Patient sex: M
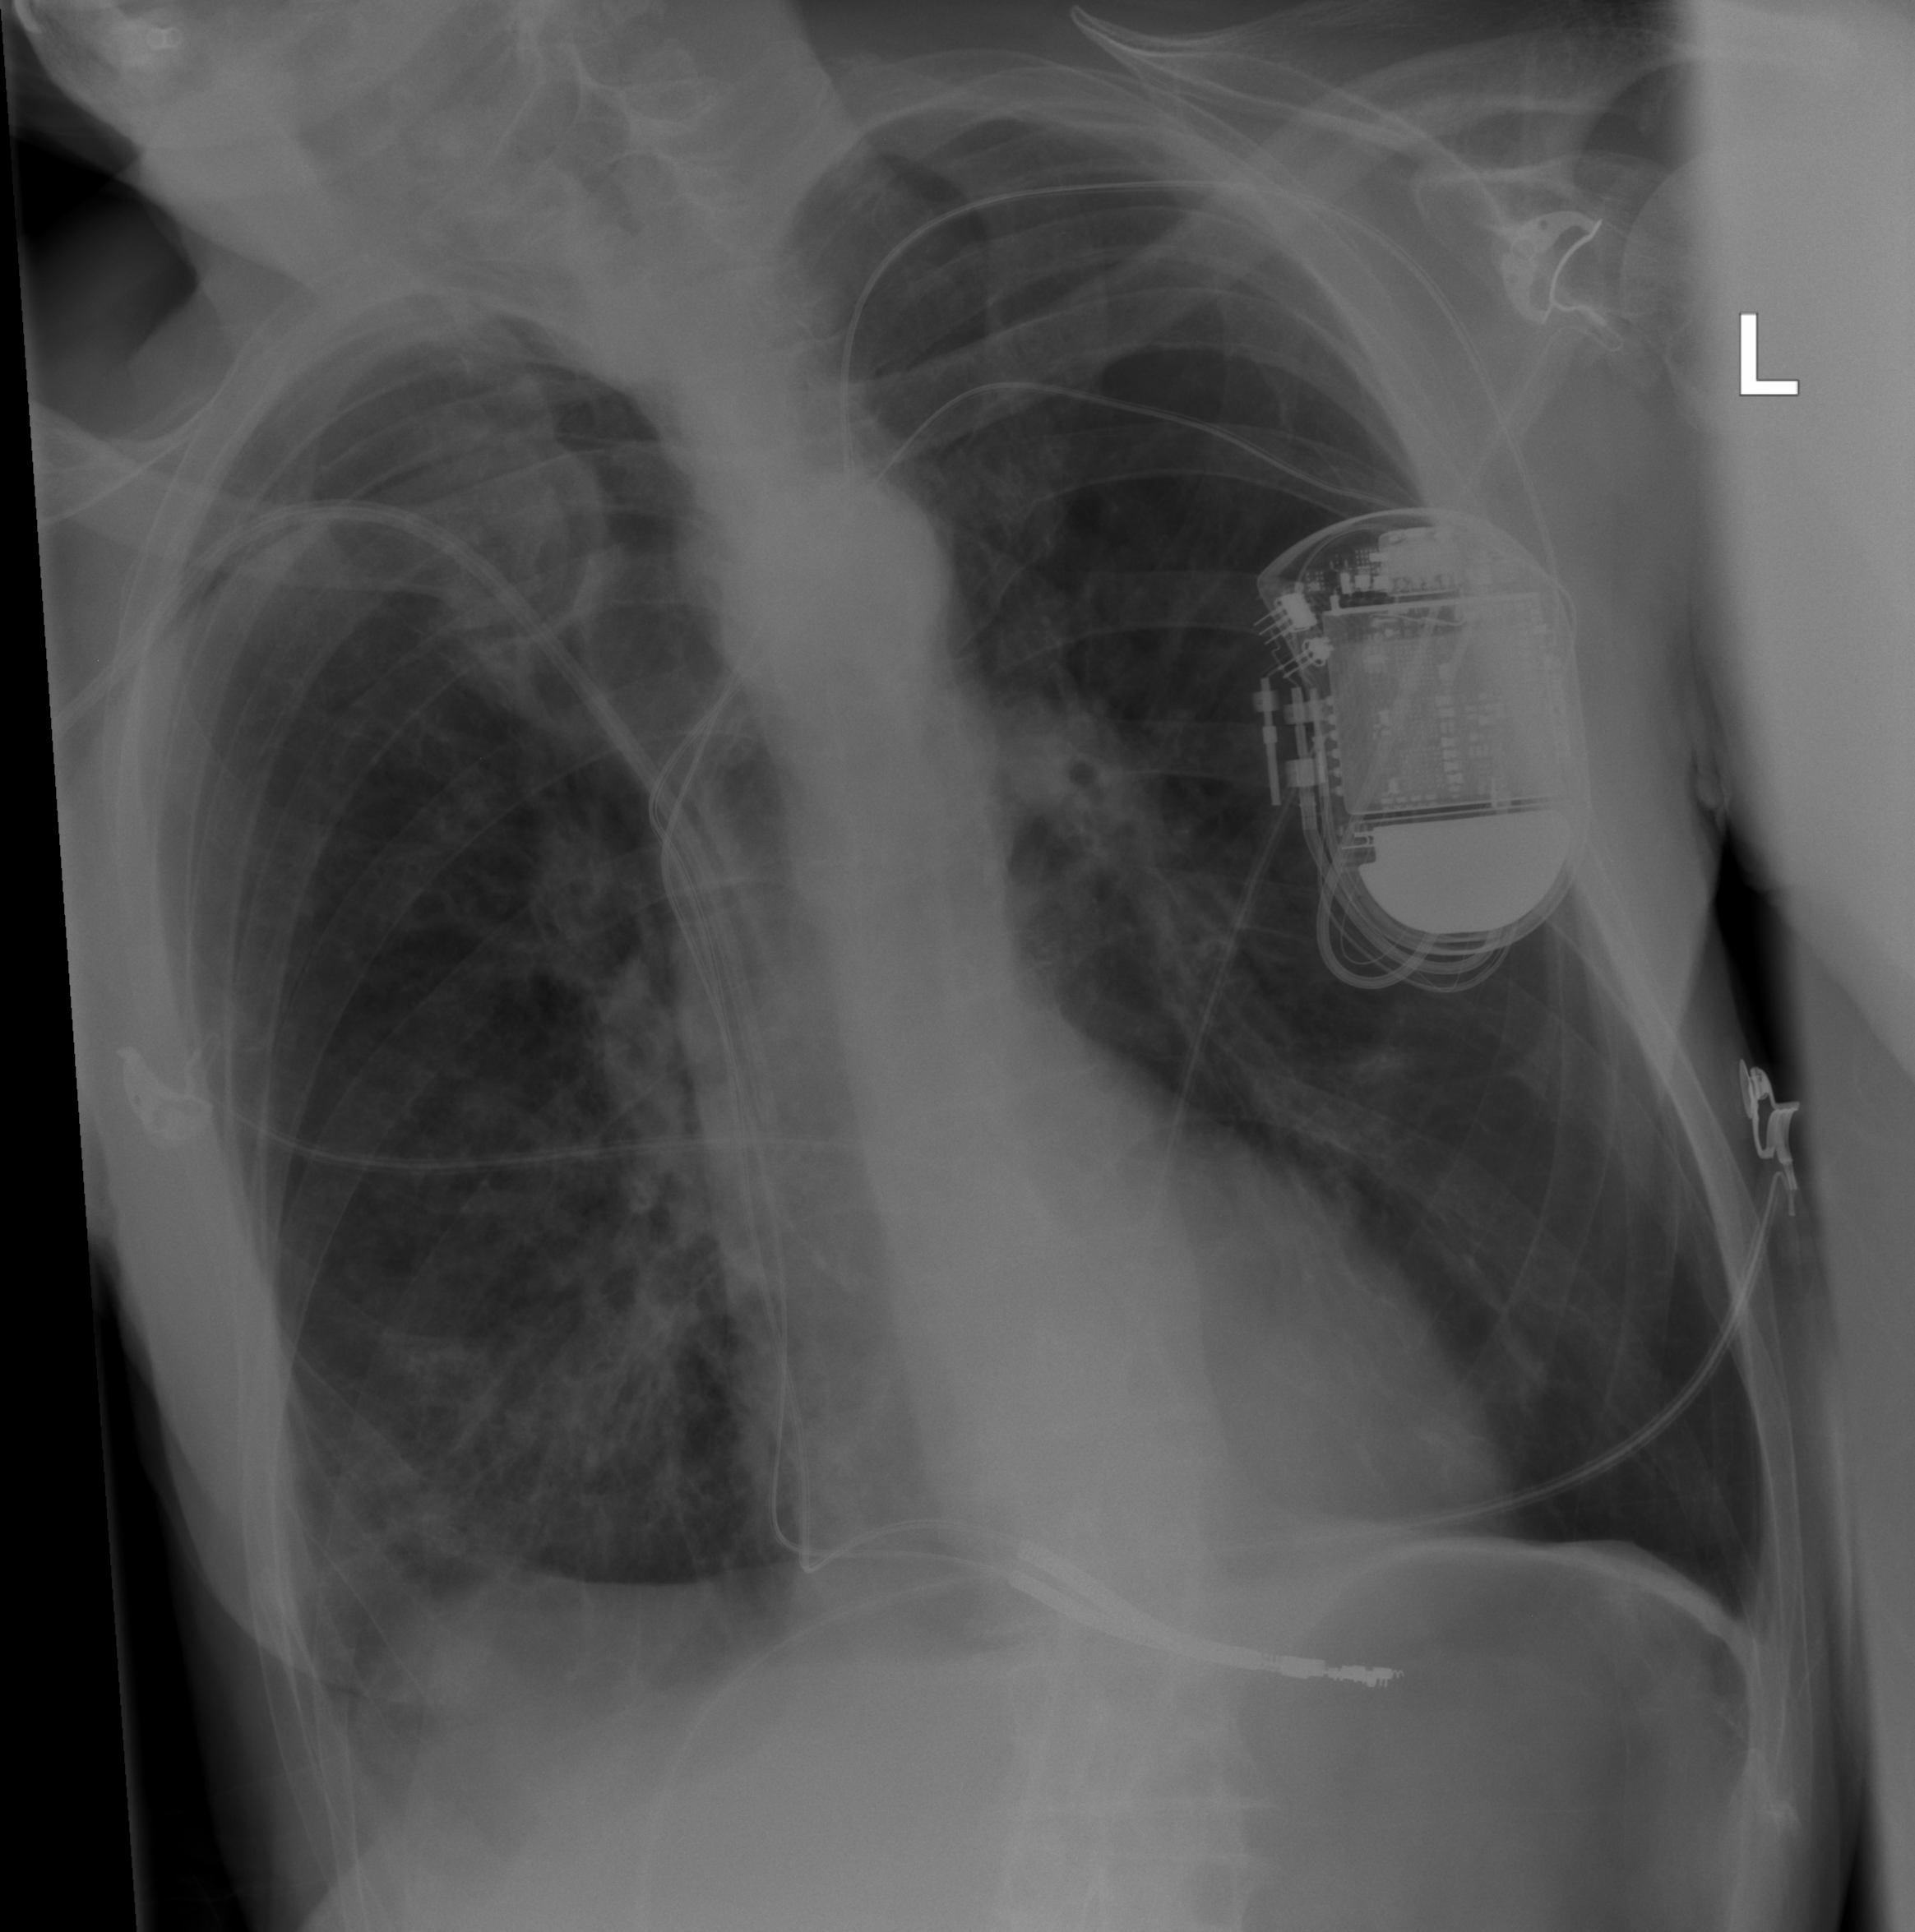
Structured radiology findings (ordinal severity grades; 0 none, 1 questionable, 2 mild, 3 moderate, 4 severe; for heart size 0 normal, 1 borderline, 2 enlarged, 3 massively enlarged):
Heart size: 0
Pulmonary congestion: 0
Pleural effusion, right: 1
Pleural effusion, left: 0
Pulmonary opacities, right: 2
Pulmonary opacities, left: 0
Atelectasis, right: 2
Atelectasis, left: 0